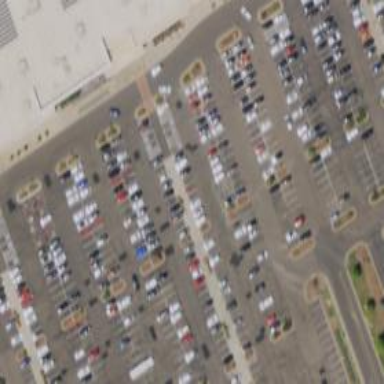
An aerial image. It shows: Parking space.